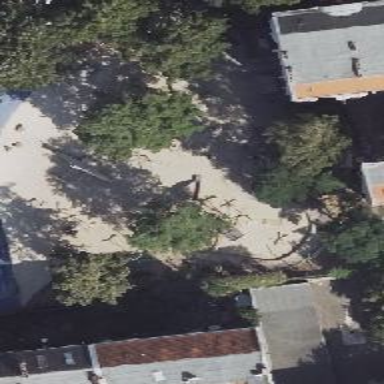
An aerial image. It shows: Playground featuring climbing frame.